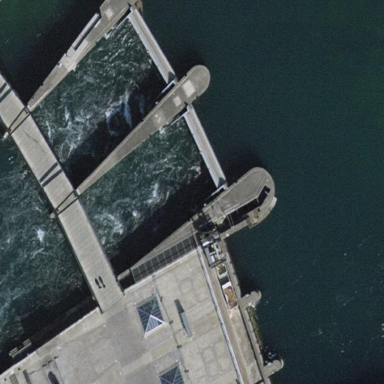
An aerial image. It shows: Dam on waterway generating hydroelectric power.